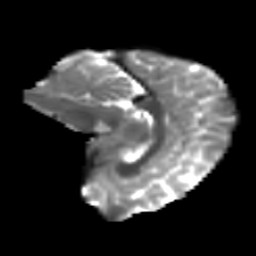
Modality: T2w
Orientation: sagittal
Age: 14
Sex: female
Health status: ill
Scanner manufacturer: ge
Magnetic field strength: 3 T
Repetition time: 6.752 s
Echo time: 0.079 s